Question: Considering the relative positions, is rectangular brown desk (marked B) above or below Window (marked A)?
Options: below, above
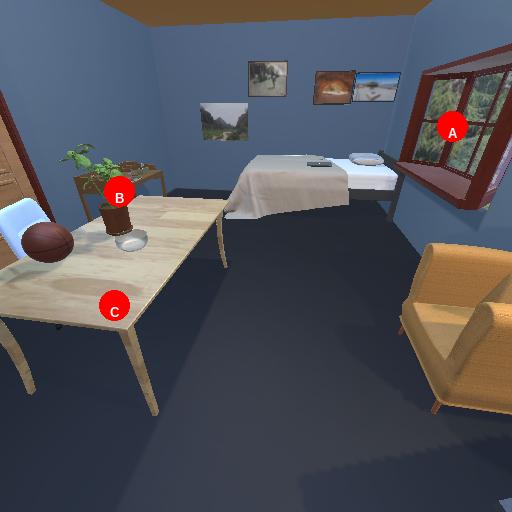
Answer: below